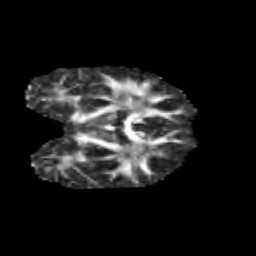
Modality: FA
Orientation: coronal
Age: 9
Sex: female
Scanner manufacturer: siemens
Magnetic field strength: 3 T
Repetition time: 3.8 s
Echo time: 0.07 s